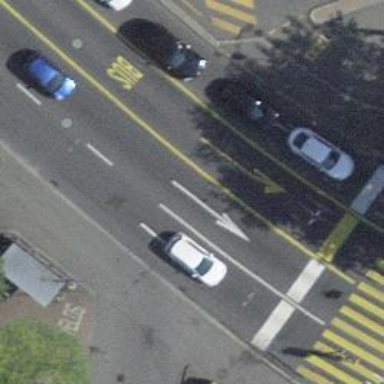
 and there is asphalt sidewalk on the right side."